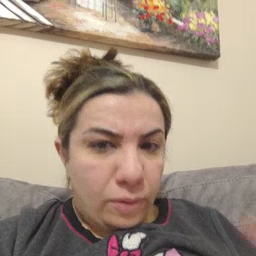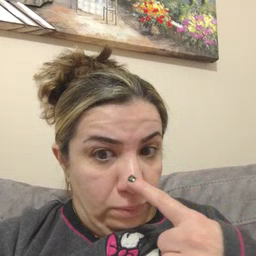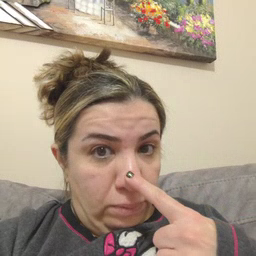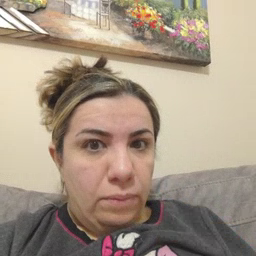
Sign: nose